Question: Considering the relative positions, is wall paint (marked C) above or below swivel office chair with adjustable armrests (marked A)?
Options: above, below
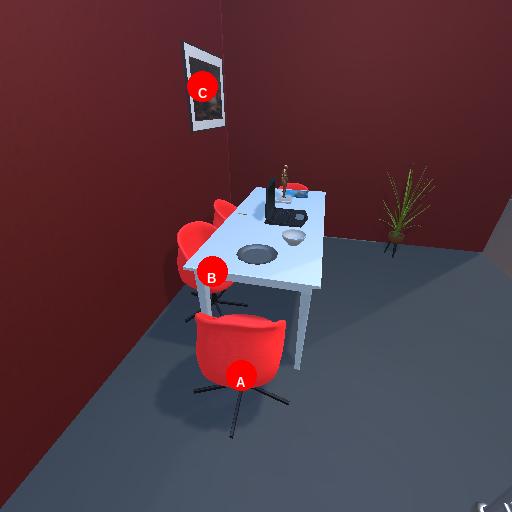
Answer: above